Field crop: tomato
Growth stage: 1
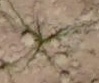
Species: cyperus